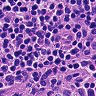
Metastatic tissue present: no